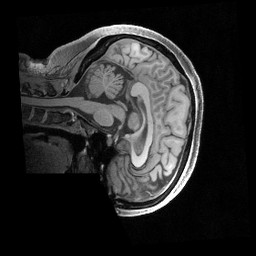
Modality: T1w
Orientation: sagittal
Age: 47
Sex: female
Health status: ill
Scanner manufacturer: siemens
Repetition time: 2.4 s
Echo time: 0.00231 s